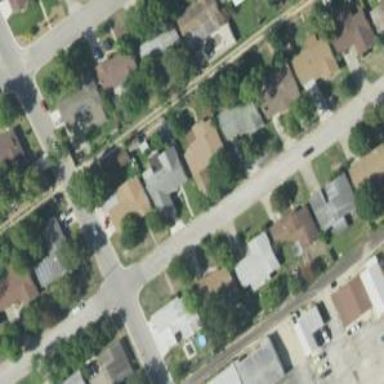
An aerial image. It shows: Alley classified as service road.